Group 1:
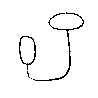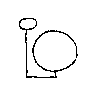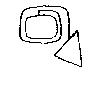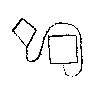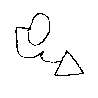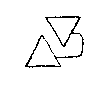
Group 2:
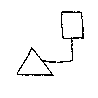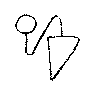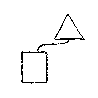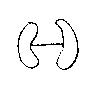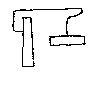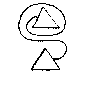
Rule separating the two groups: Ends of line point to the same direction vs. ends of line do not point to the same direction.
Concepts: slope_at_endpoint, tracing_line_or_curve
Author: Douglas R. Hofstadter